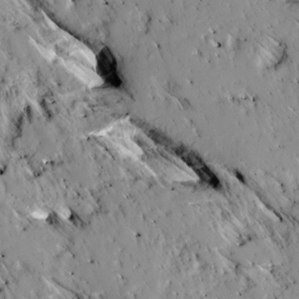
Label: non_frost